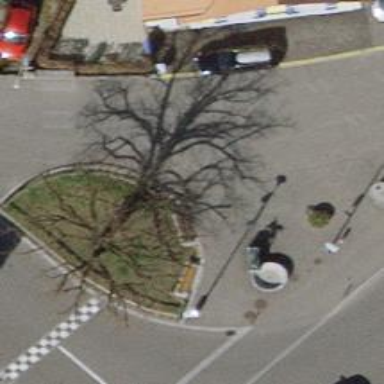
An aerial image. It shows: Brown bench in the vicinity.